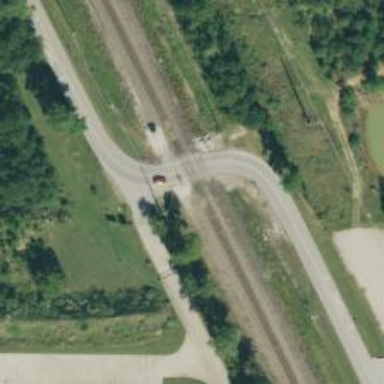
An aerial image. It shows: Disused railway siding.